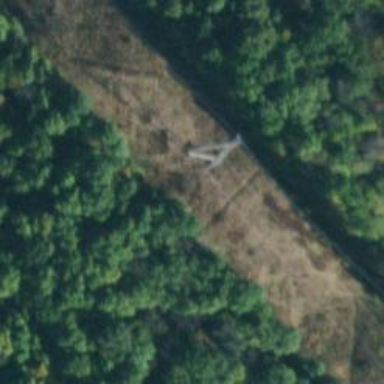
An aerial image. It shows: Lattice structure tower.